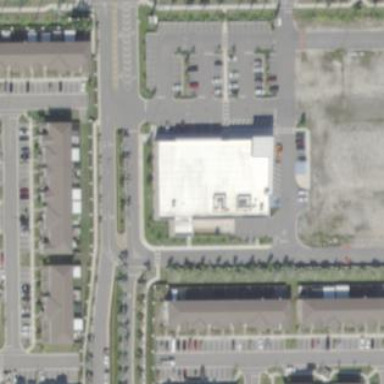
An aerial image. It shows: Supermarket building.